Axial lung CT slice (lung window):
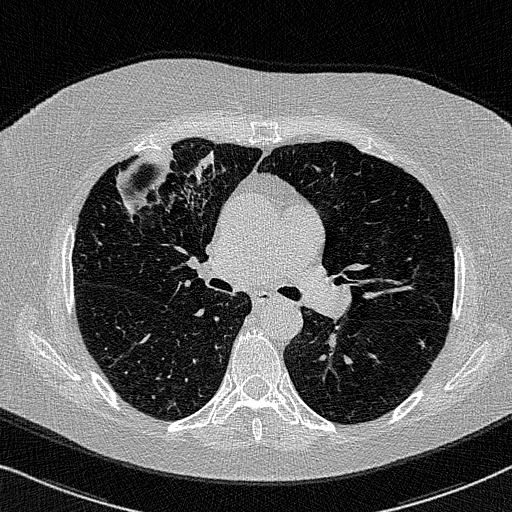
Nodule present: no